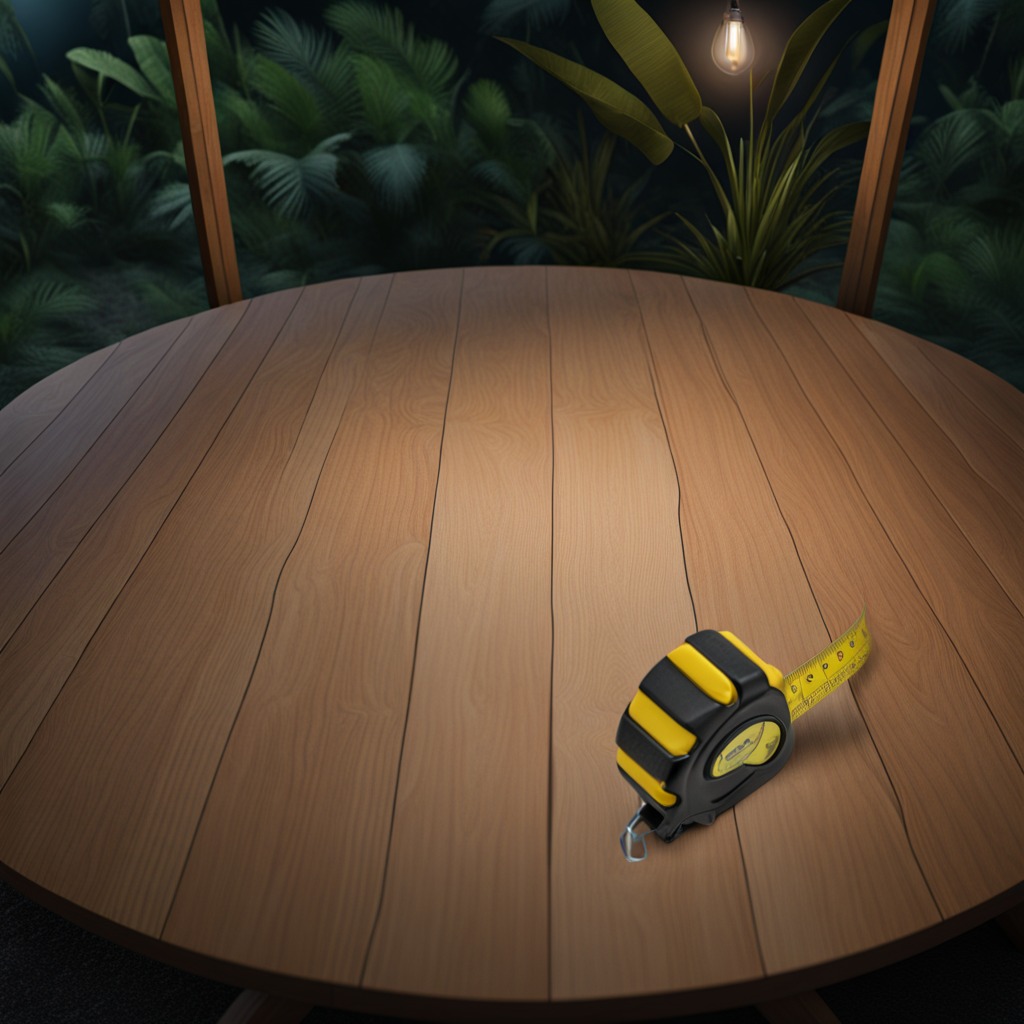
A measuring tape lies on a wooden table inside a jungle field workshop tent at night.